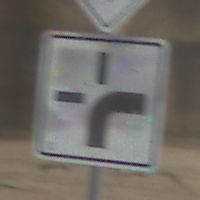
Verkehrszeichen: VerlaufVorfahrtsstrasse3
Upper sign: Vorfahrtsstrasse
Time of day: Midday
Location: Roofed (Beach)
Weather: Overcast
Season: NotSpecified
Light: Natural